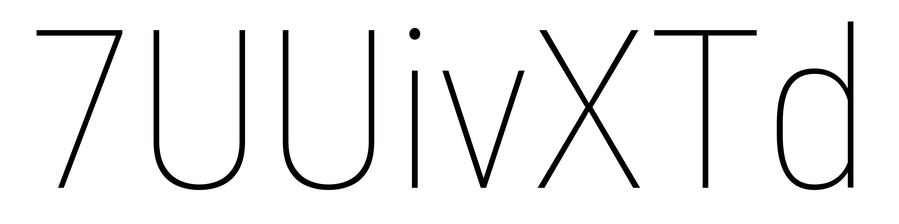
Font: Roboto_Condensed_Thin